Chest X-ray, PA view. Patient: 45 years old, sex M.
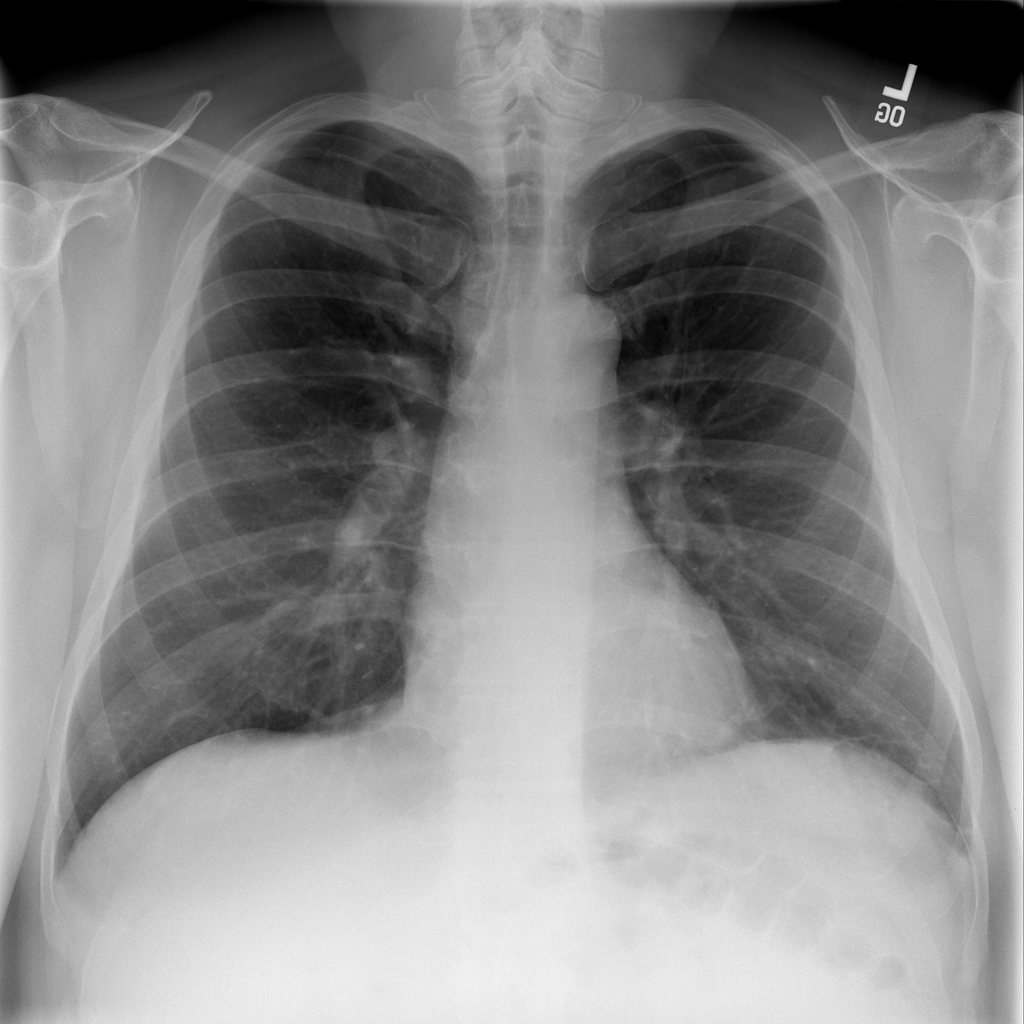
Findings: No Finding